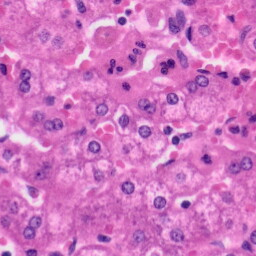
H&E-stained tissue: Liver